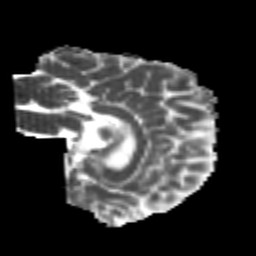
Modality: MD
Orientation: sagittal
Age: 26
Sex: female
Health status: healthy
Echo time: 0.074 s